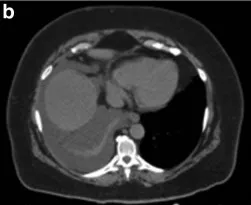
CT imaging performed in the emergency department. (b) Axial view demonstrating large right-sided pleural effusion.
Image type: radiology (ct)